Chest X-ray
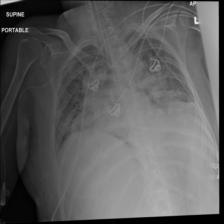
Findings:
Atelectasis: negative
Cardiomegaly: negative
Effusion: negative
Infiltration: negative
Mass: negative
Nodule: negative
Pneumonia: negative
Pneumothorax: negative
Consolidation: negative
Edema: negative
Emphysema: negative
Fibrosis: negative
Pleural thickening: negative
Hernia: negative